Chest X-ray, PA view. Patient: 68 years old, sex M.
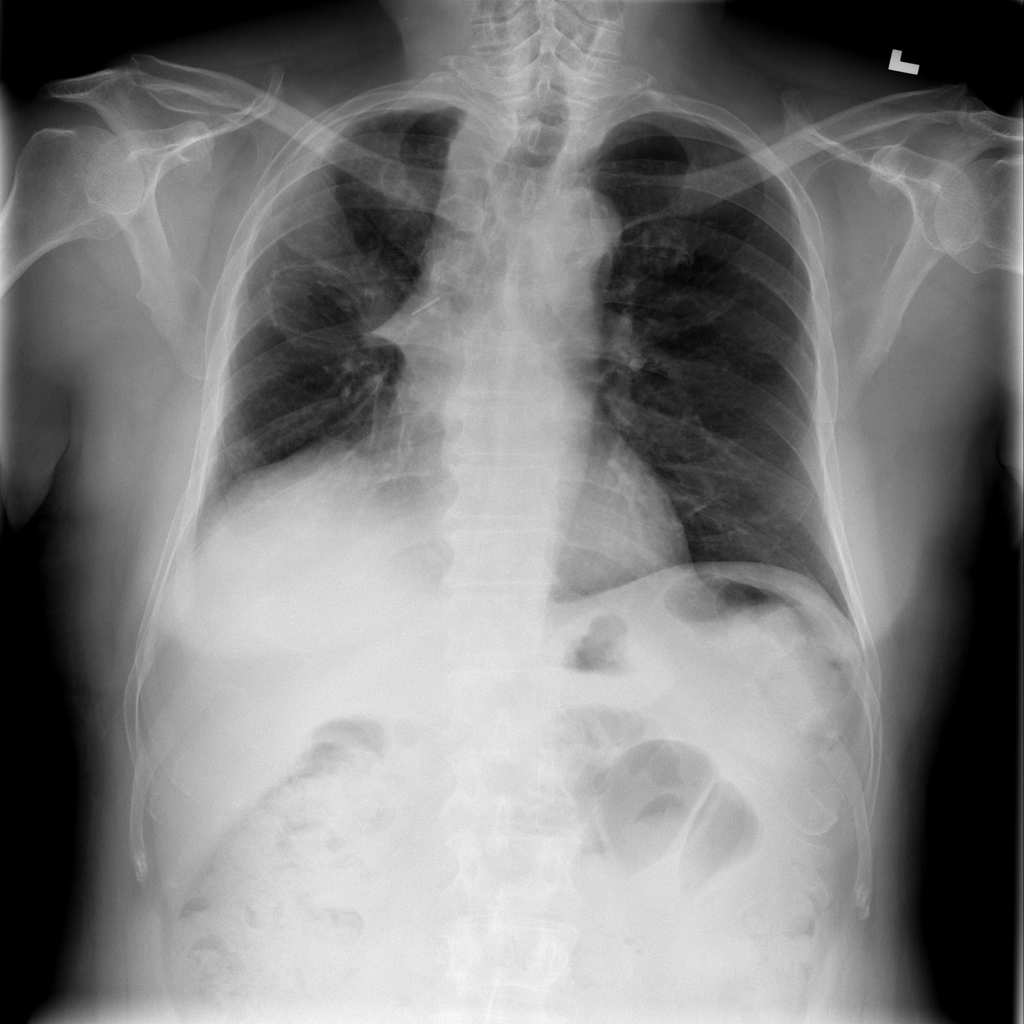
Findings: No Finding